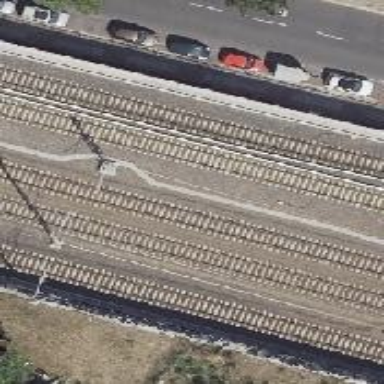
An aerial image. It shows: Light rail electrified railway with power from the bottom.